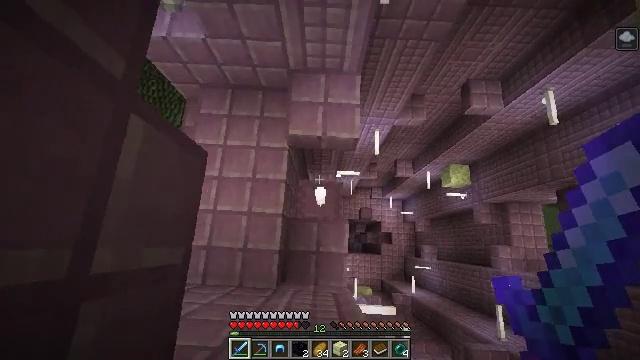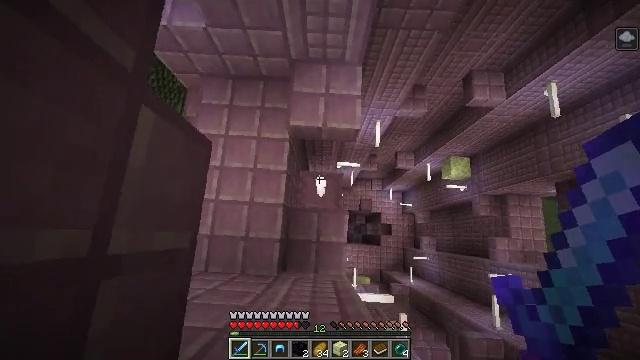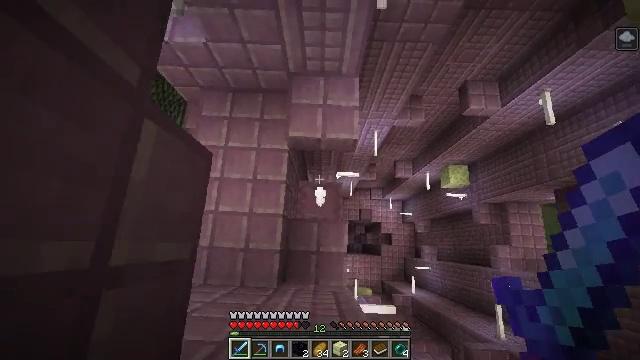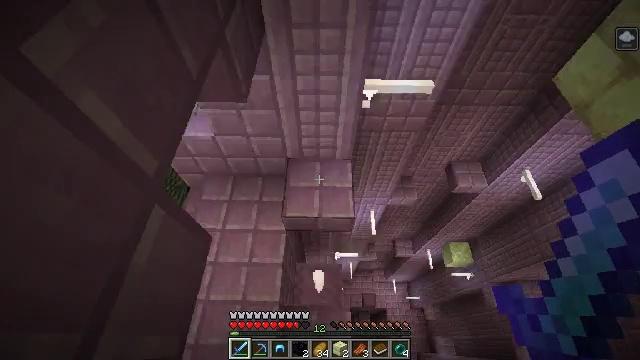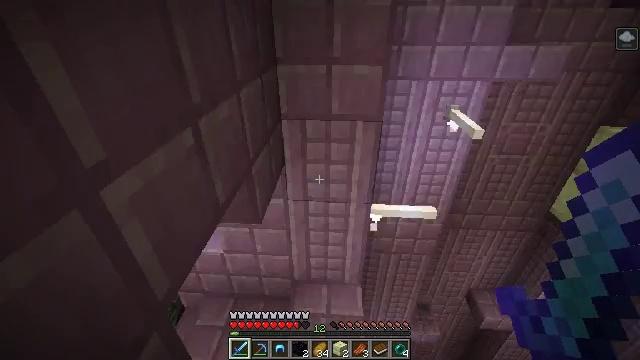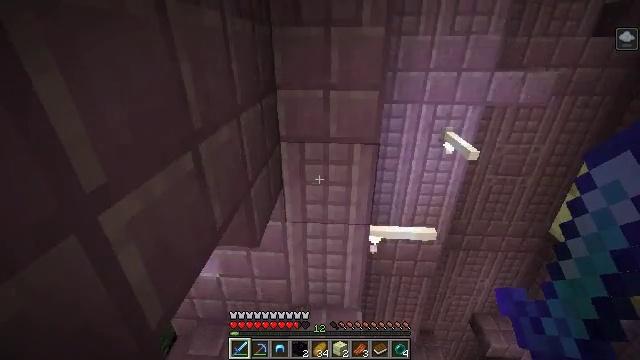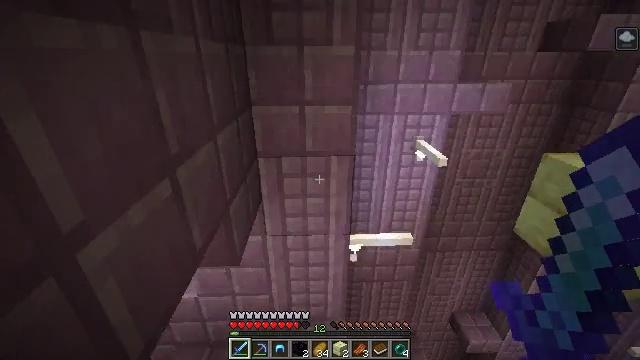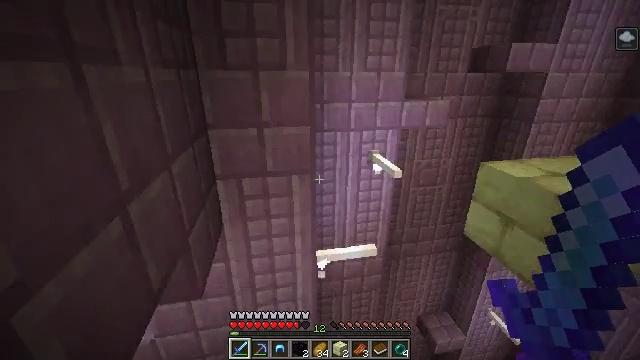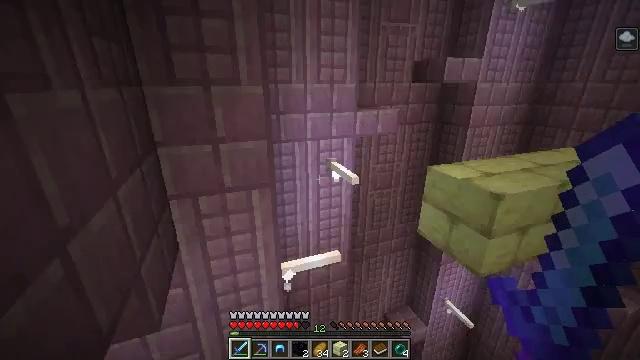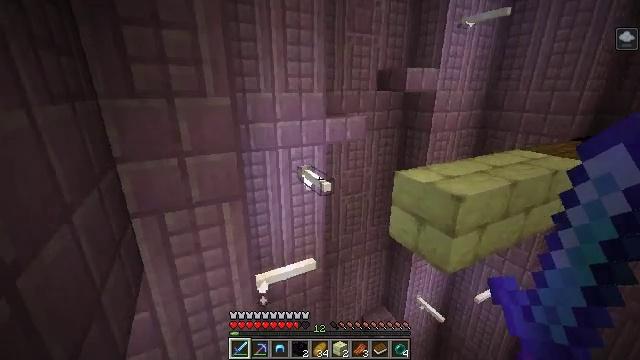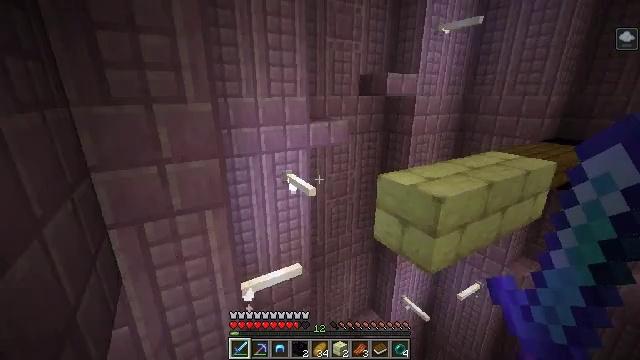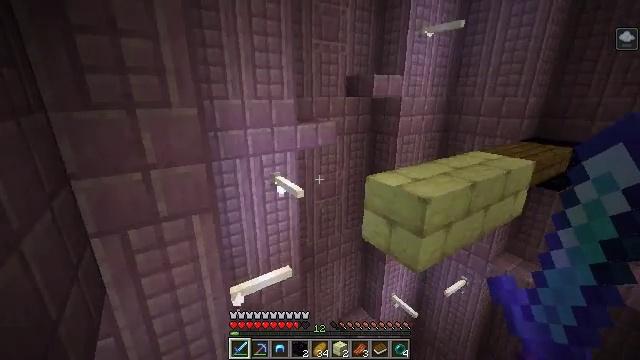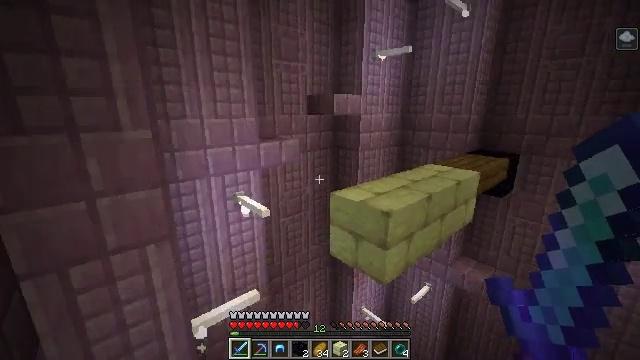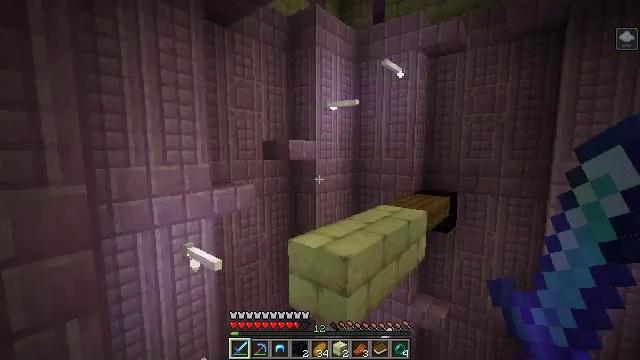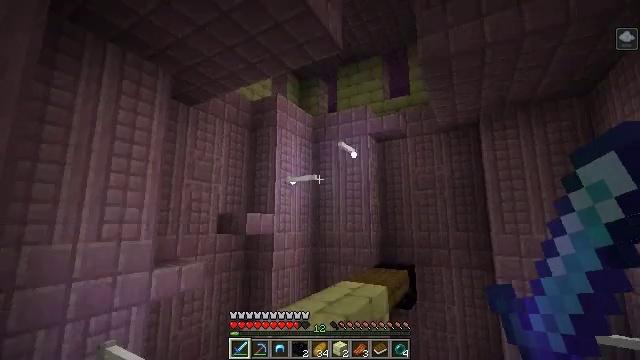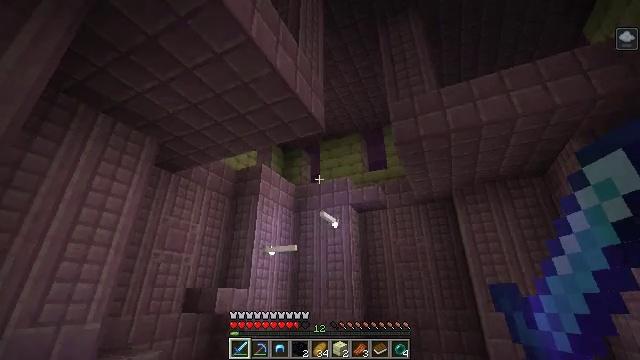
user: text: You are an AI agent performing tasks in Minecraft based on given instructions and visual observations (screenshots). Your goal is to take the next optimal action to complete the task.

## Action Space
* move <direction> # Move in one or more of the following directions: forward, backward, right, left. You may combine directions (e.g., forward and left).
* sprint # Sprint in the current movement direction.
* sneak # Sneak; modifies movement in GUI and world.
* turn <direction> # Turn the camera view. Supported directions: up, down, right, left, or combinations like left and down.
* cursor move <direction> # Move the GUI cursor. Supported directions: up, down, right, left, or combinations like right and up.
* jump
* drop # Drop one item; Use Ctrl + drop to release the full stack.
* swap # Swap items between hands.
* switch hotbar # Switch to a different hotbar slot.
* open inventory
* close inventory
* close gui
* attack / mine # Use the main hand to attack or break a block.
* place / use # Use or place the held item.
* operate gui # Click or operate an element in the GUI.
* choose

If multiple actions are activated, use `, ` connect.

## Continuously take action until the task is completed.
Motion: motion action
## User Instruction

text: Attack the purpur pillar to gather it.
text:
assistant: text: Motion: turn down
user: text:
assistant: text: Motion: turn up
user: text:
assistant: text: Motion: turn right and up
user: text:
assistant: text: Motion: turn left and up
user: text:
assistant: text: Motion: turn up
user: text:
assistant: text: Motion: turn right and up
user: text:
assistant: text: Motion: turn right and up
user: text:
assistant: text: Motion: turn right and up
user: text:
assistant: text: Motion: turn right and up
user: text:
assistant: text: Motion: turn right
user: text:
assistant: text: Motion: turn right
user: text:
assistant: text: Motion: turn right and up
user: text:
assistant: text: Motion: turn right and up
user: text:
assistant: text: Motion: turn right and up
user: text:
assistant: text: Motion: turn right and up
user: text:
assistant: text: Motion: turn up
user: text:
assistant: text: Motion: no_op
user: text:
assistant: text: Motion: no_op
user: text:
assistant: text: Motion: no_op
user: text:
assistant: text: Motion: no_op
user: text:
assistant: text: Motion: no_op
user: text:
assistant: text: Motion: no_op
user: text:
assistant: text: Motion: no_op
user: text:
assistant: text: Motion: no_op
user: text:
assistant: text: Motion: no_op
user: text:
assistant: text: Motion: turn left and up
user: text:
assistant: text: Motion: turn left and up
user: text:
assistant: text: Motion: turn up
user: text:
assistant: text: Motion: turn up
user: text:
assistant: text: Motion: no_op